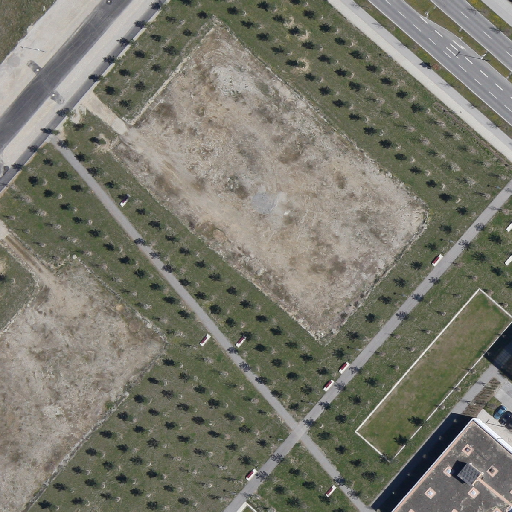
Referring expression: light-duty vehicle